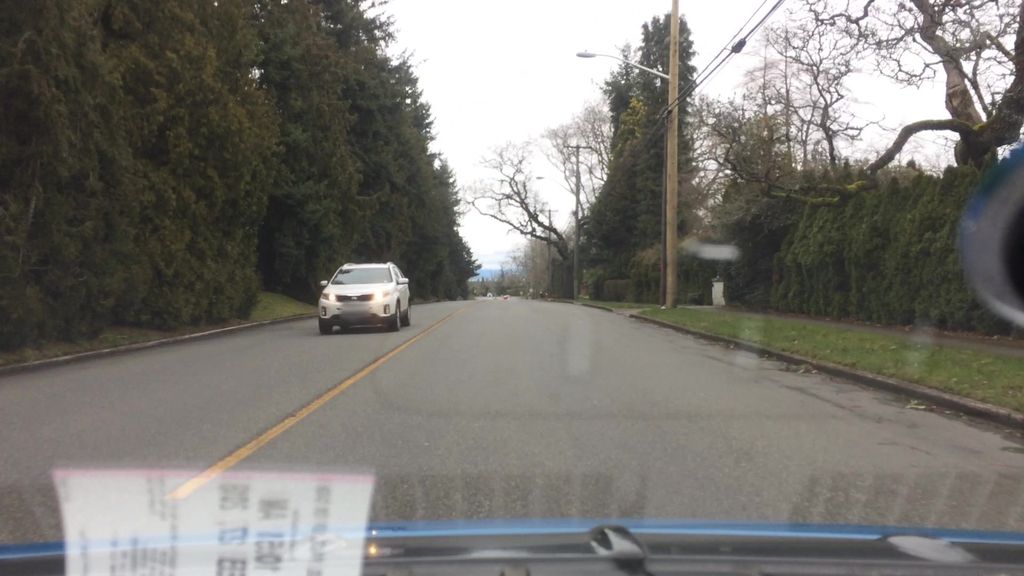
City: victoria